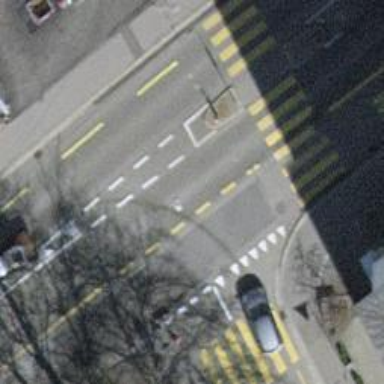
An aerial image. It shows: Secondary road with asphalt surface and trolley wire.